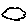
Label: cloud